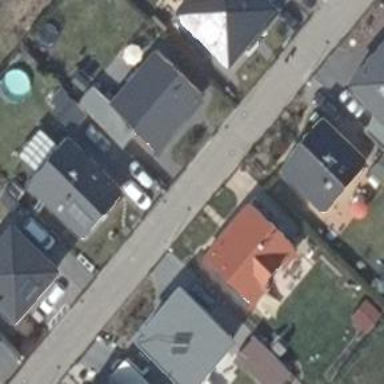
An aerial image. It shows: Living street.